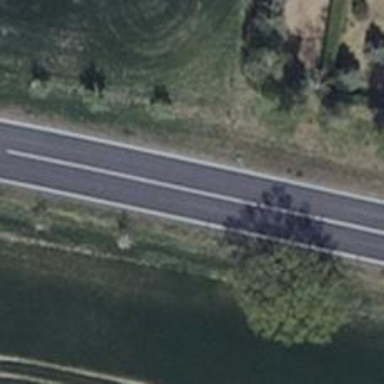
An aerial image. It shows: Secondary road with asphalt surface.